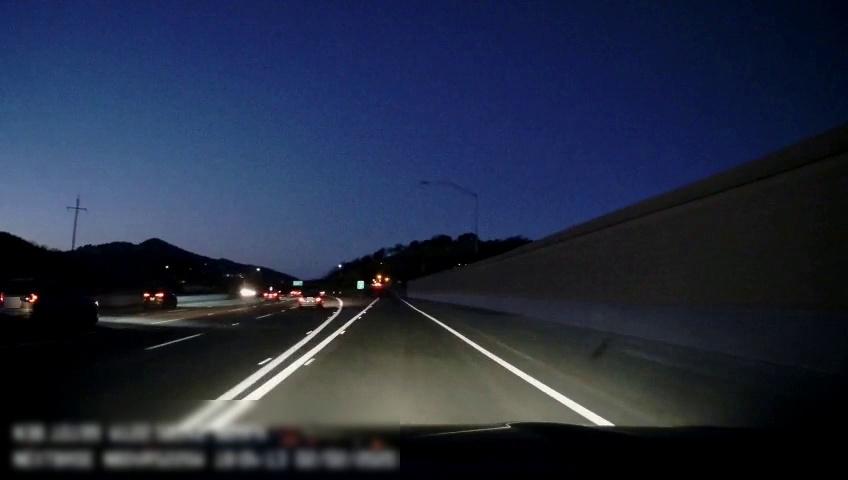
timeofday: Dusk/Dawn/Twilight
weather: Other
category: Drivable Space
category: Vehicles | Car
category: Vehicles | SUV
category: Vehicles | SUV
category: Vehicles | SUV
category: Lanes | Alternate Lane
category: Lanes | Alternate Lane
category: Lanes | Alternate Lane
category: Lanes | Alternate Lane
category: Lanes | Alternate Lane
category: Lanes | Alternate Lane
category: Traffic | Signs